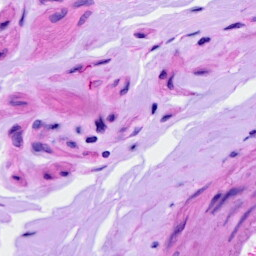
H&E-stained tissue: Ovarian